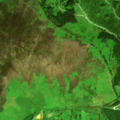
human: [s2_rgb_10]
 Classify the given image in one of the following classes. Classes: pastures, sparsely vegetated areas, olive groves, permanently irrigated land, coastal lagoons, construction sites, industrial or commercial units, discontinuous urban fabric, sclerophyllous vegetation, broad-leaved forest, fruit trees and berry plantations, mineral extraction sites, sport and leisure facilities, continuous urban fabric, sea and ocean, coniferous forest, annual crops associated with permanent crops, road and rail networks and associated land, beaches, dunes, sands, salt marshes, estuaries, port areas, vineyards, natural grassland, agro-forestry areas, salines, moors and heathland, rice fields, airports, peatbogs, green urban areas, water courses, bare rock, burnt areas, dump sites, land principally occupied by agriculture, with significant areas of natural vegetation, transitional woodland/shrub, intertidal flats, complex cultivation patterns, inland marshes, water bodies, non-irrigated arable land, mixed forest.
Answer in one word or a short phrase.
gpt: pastures, broad-leaved forest, coniferous forest, mixed forest, moors and heathland, transitional woodland/shrub